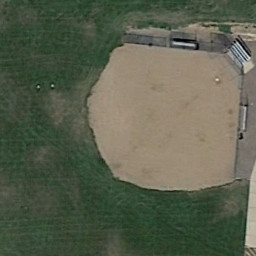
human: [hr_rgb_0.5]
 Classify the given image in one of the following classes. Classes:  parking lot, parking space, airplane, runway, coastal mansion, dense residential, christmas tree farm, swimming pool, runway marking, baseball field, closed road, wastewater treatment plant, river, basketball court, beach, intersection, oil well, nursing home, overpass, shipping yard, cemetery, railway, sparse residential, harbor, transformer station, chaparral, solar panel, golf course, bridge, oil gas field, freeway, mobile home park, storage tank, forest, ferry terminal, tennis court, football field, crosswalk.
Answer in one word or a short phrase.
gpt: baseball field